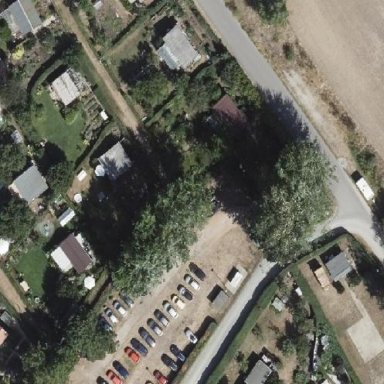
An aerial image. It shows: Plot in the allotments.